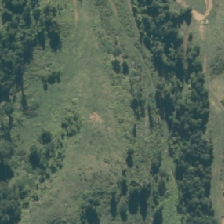
Land cover: indigenous_forest